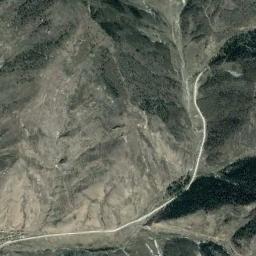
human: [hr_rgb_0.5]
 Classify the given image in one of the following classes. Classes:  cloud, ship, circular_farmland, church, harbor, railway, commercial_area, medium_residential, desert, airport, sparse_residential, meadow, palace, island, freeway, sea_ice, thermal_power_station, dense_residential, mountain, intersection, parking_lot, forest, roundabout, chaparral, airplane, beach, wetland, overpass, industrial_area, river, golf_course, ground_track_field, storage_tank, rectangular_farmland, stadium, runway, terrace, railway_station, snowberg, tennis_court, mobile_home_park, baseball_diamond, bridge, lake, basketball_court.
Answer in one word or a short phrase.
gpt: mountain